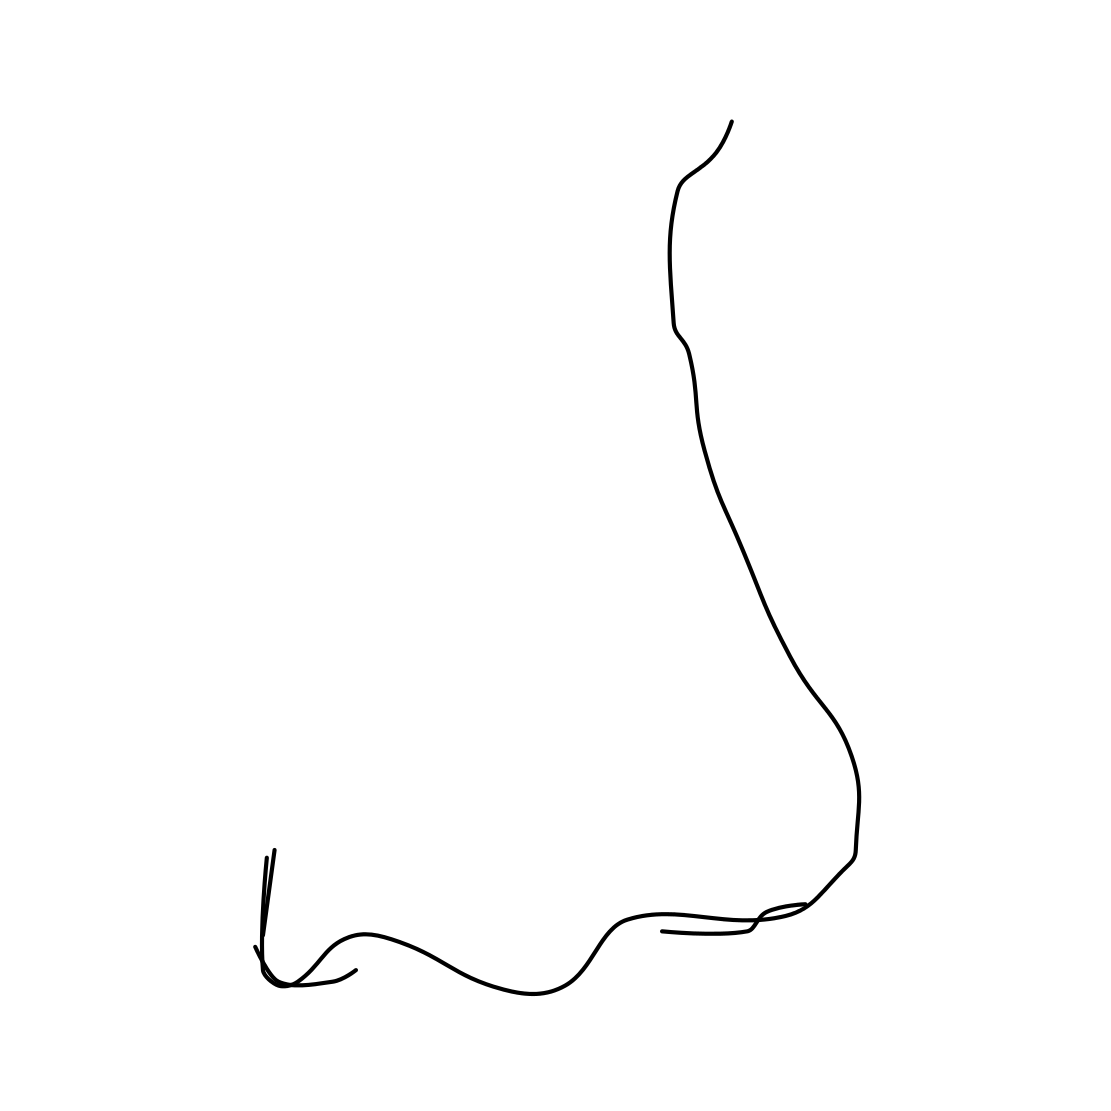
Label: nose